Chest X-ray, PA view. Patient: 48 years old, sex M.
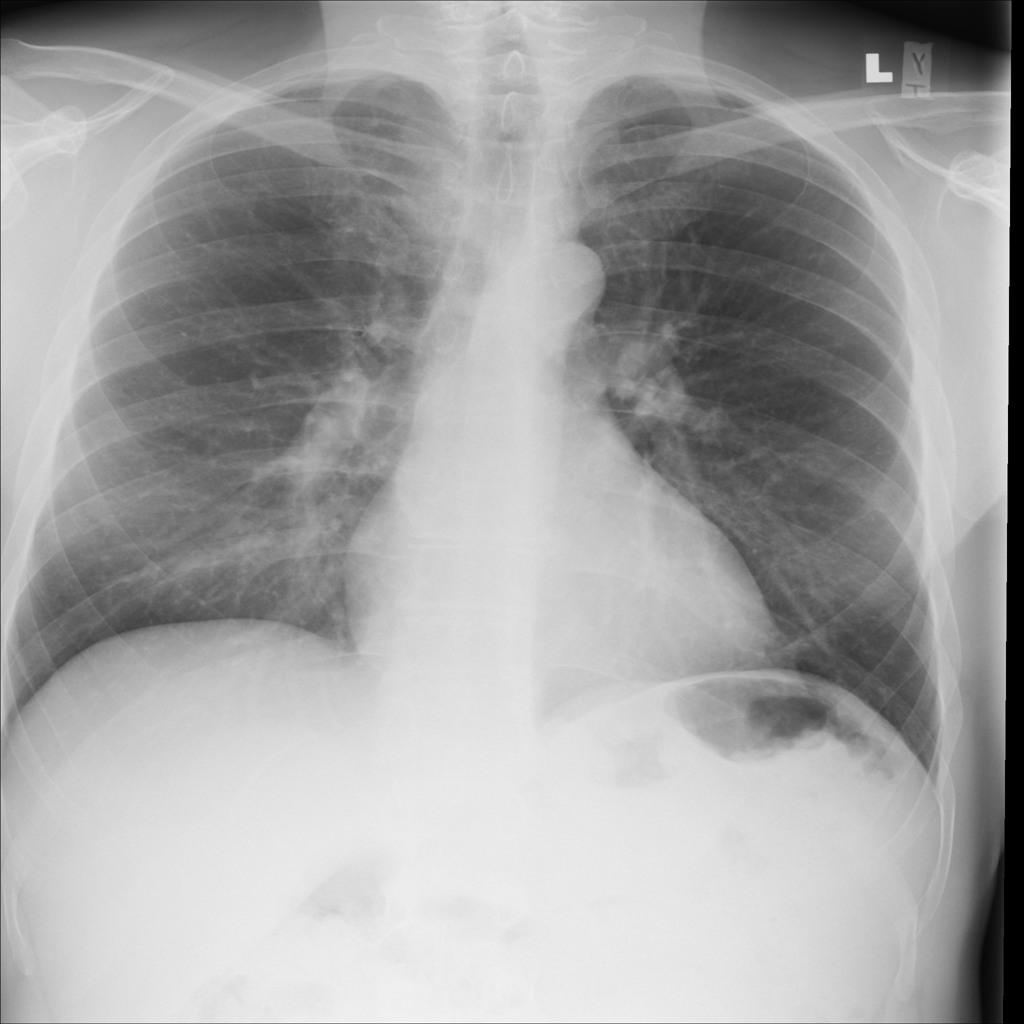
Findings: No Finding